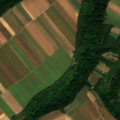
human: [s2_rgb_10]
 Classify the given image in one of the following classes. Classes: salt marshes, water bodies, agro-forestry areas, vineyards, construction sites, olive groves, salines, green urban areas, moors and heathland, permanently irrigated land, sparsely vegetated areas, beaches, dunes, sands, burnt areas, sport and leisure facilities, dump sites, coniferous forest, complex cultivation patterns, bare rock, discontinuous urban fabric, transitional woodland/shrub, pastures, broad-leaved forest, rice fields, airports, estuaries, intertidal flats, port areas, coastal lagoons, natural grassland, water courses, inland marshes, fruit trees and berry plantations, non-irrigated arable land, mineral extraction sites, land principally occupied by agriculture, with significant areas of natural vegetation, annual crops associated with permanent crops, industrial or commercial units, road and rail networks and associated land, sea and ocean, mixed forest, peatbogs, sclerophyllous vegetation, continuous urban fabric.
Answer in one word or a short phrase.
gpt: non-irrigated arable land, broad-leaved forest